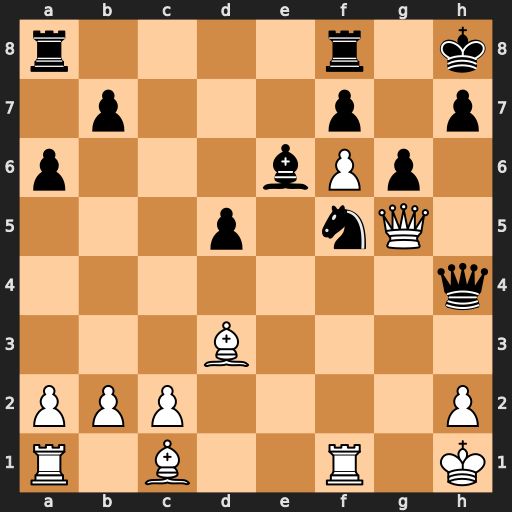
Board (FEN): r4r1k/1p3p1p/p3bPp1/3p1nQ1/7q/3B4/PPP4P/R1B2R1K
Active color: w
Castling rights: -
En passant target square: -
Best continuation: Rxf5 Qxg5 Rxg5